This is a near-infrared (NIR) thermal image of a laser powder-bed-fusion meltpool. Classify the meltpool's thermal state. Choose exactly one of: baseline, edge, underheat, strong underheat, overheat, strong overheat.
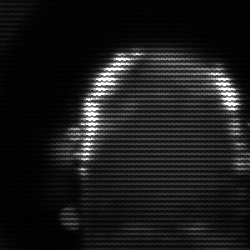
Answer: baseline